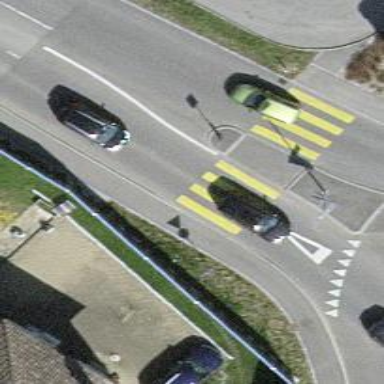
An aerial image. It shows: Uncontrolled zebra crossing on the road.